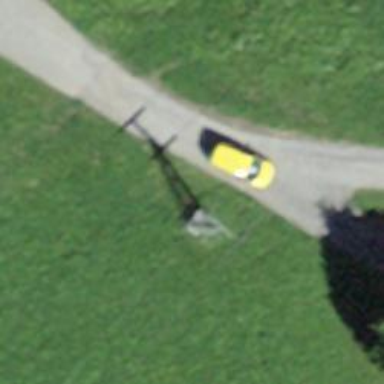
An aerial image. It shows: Pylon used for aerialway.